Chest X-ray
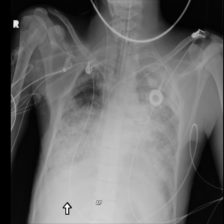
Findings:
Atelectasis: negative
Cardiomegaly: negative
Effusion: negative
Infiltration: negative
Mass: negative
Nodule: negative
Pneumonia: negative
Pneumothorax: negative
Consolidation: negative
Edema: negative
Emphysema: negative
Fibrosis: negative
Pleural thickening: negative
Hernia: negative